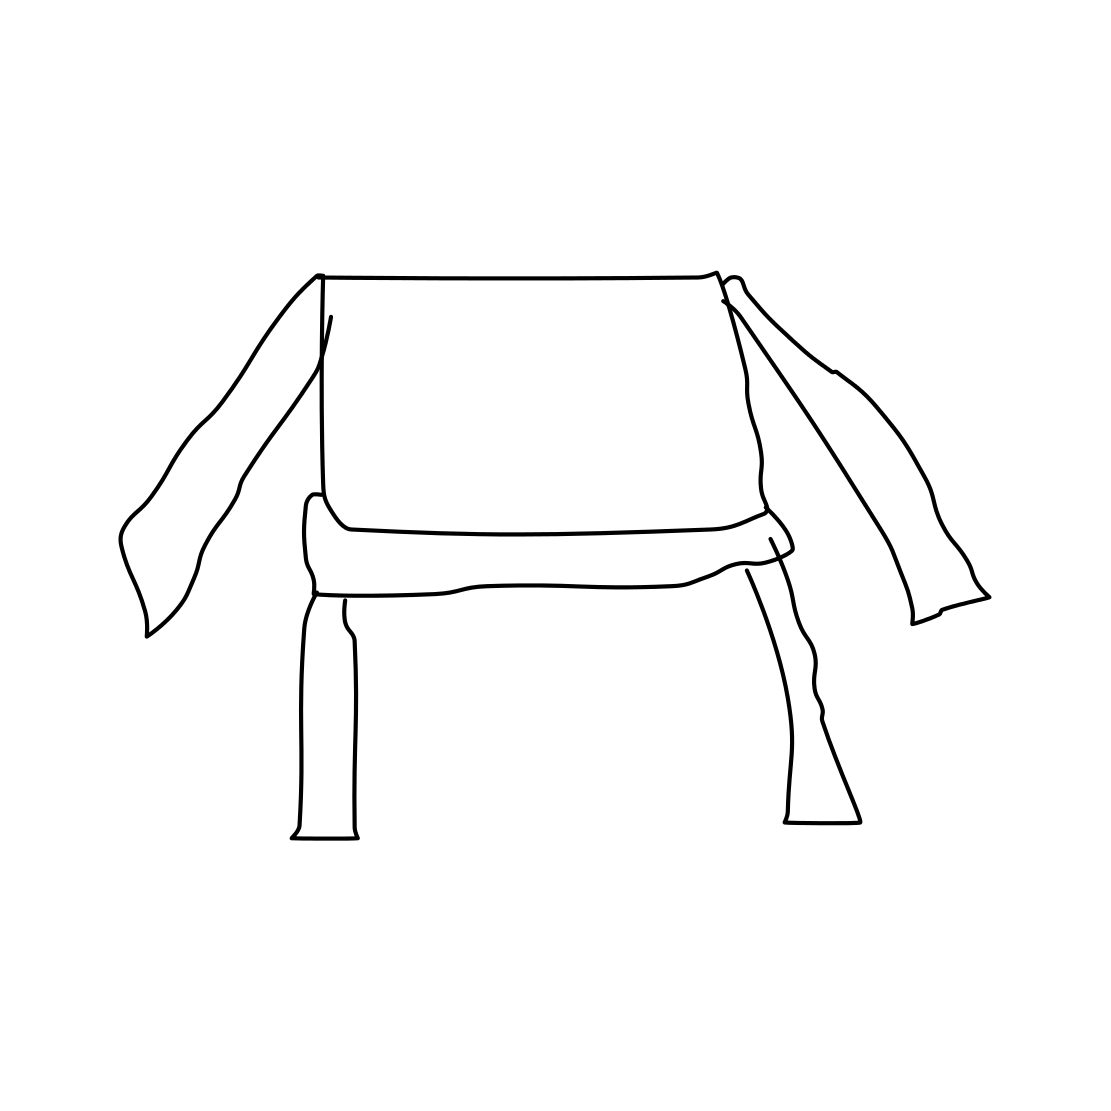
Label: table